Question: I have a WPF TabControl with four TabItems and applied a custom Style to both the TabControl and the TabItems as follows:
'''
<Style TargetType="TabControl" x:Key="TabControlStyle">
<Setter Property="Background" Value="Transparent" />
<Setter Property="BorderThickness" Value="0" />
<Setter Property="TabStripPlacement" Value="Left" />
<Setter Property="Template">
<Setter.Value>
<ControlTemplate TargetType="TabControl">
<Grid>
<Grid.ColumnDefinitions>
<ColumnDefinition Width="Auto"/>
<ColumnDefinition Width="*"/>
</Grid.ColumnDefinitions>
<!-- The container for tab item headers -->
<TabPanel
Grid.Column="0"
Panel.ZIndex="1"
Margin="0,0,4,-1"
IsItemsHost="True"
Background="Transparent" />
<!-- Shadow to the left of the tab pages -->
<Border Grid.Column="0" Width="5" HorizontalAlignment="Right">
<Border.Background>
<LinearGradientBrush StartPoint="0,0" EndPoint="1,0">
<GradientStop Offset="0" Color="Transparent" />
<GradientStop Offset="1" Color="{StaticResource ShadowGray}" />
</LinearGradientBrush>
</Border.Background>
</Border>
<!-- Tab page -->
<Border Grid.Column="1"
Background="White"
SnapsToDevicePixels="true"
BorderThickness="1"
BorderBrush="{StaticResource HeaderBlueBrush}">
<ContentPresenter ContentSource="SelectedContent" />
</Border>
</Grid>
</ControlTemplate>
</Setter.Value>
</Setter>
</Style>
<Style TargetType="{x:Type TabItem}" x:Key="TabItemStyle">
<Setter Property="Template">
<Setter.Value>
<ControlTemplate TargetType="{x:Type TabItem}">
<!-- Tab item header -->
<Border Name="border"
SnapsToDevicePixels="True"
BorderThickness="0"
Padding="5,8,40,8"
Margin="0,0,-4,0">
<TextBlock Name="buttonText"
Margin="0"
FontSize="14"
Foreground="{StaticResource FontDarkGrayBrush}"
Text="{TemplateBinding Header}"
VerticalAlignment="Center" />
</Border>
<ControlTemplate.Triggers>
<Trigger Property="IsMouseOver" Value="True">
<Trigger.Setters>
<Setter TargetName="border" Property="Background" Value="{StaticResource HoverBlueBrush}" />
</Trigger.Setters>
</Trigger>
<Trigger Property="IsSelected" Value="True">
<Trigger.Setters>
<Setter TargetName="border" Property="Background" Value="{StaticResource SelectionBlueBrush}" />
<Setter TargetName="buttonText" Property="Foreground" Value="White"/>
</Trigger.Setters>
</Trigger>
</ControlTemplate.Triggers>
</ControlTemplate>
</Setter.Value>
</Setter>
</Style>
'''
As you can see, the tab item headers consist of a Border (which gets a different color when the mouse is hovering over it or when it is selected) and in that Border there's a TextBlock that displays the Header title. Simple enough I guess.
The problem is that the headers don't react properly to mouse input. Basically: I have to hover / click on the actual text (TextBlock I'm guessing) before they react. If I click to the right of the text, nothing happens. Same for hovering. However, when I am already hovering over the text of one header (so it gets the 'hovering color') and then move the mouse to the right of the text (where it would usually not react), then the hovering color remains and does not go away until I actually leave the Border.
Here's an image to clarify it:

What is causing this behavior? I am assuming it is not normal, it's quite annoying because the TabControl does not react the way people expect it to.
I tried 'reversing' the Margin/Padding of the Border/TextBlock combo (make the space by giving the TextBlock a Margin, rather than giving the Border any Padding), but that doesn't change anything.
Help?
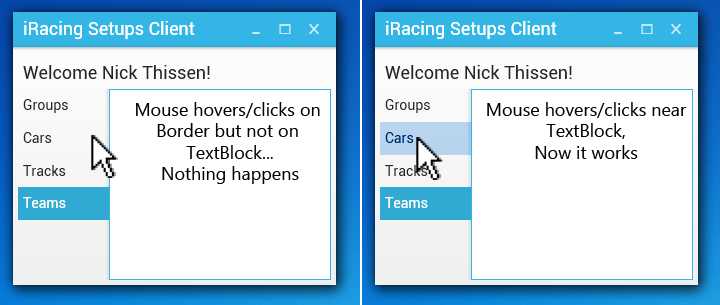
Answer: The background of the border in your tab item template must be non empty. Otherwise is the border invisible for mouse interactions. Transparent is OK too.
'''
<Border Name="border" Background="Transparent" ...
'''